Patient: sex M, age 57
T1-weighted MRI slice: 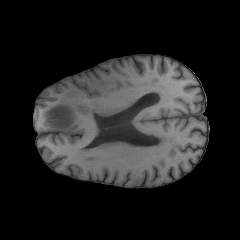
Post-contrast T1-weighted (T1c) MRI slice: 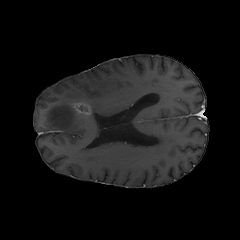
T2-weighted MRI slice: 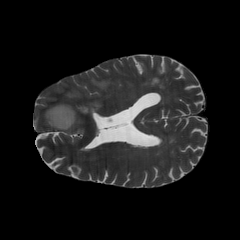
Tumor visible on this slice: yes
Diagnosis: Glioblastoma, IDH-wildtype
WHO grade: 4